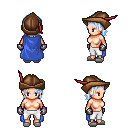
a pixel art fantasy rpg character, female body template, human, light skin, blue cape, white pants, white cyan long bangs hairstyle, leather cap, metal gloves, white slippers, four views (front, back, left, right), 2x2 character sprite sheet, small pixel art, hard edges, no anti-aliasing